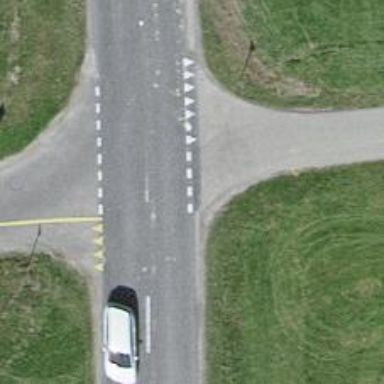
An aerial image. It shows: Road with "give way" sign.